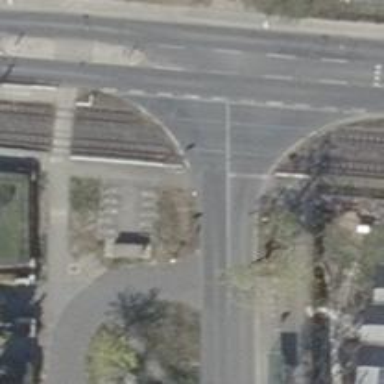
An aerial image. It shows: Stop road.